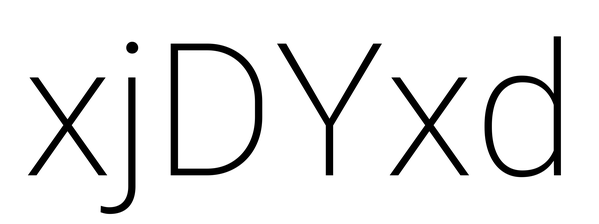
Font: Roboto_ExtraLight